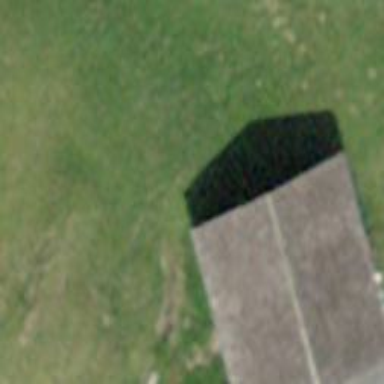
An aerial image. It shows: Barn.